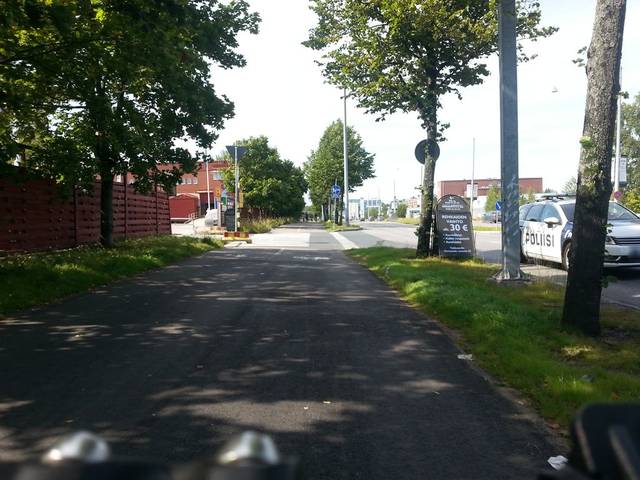
Region: Finland
Coordinates: 60.194, 24.976